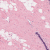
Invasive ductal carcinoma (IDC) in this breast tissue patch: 0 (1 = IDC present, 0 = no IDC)